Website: macys
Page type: billing-address
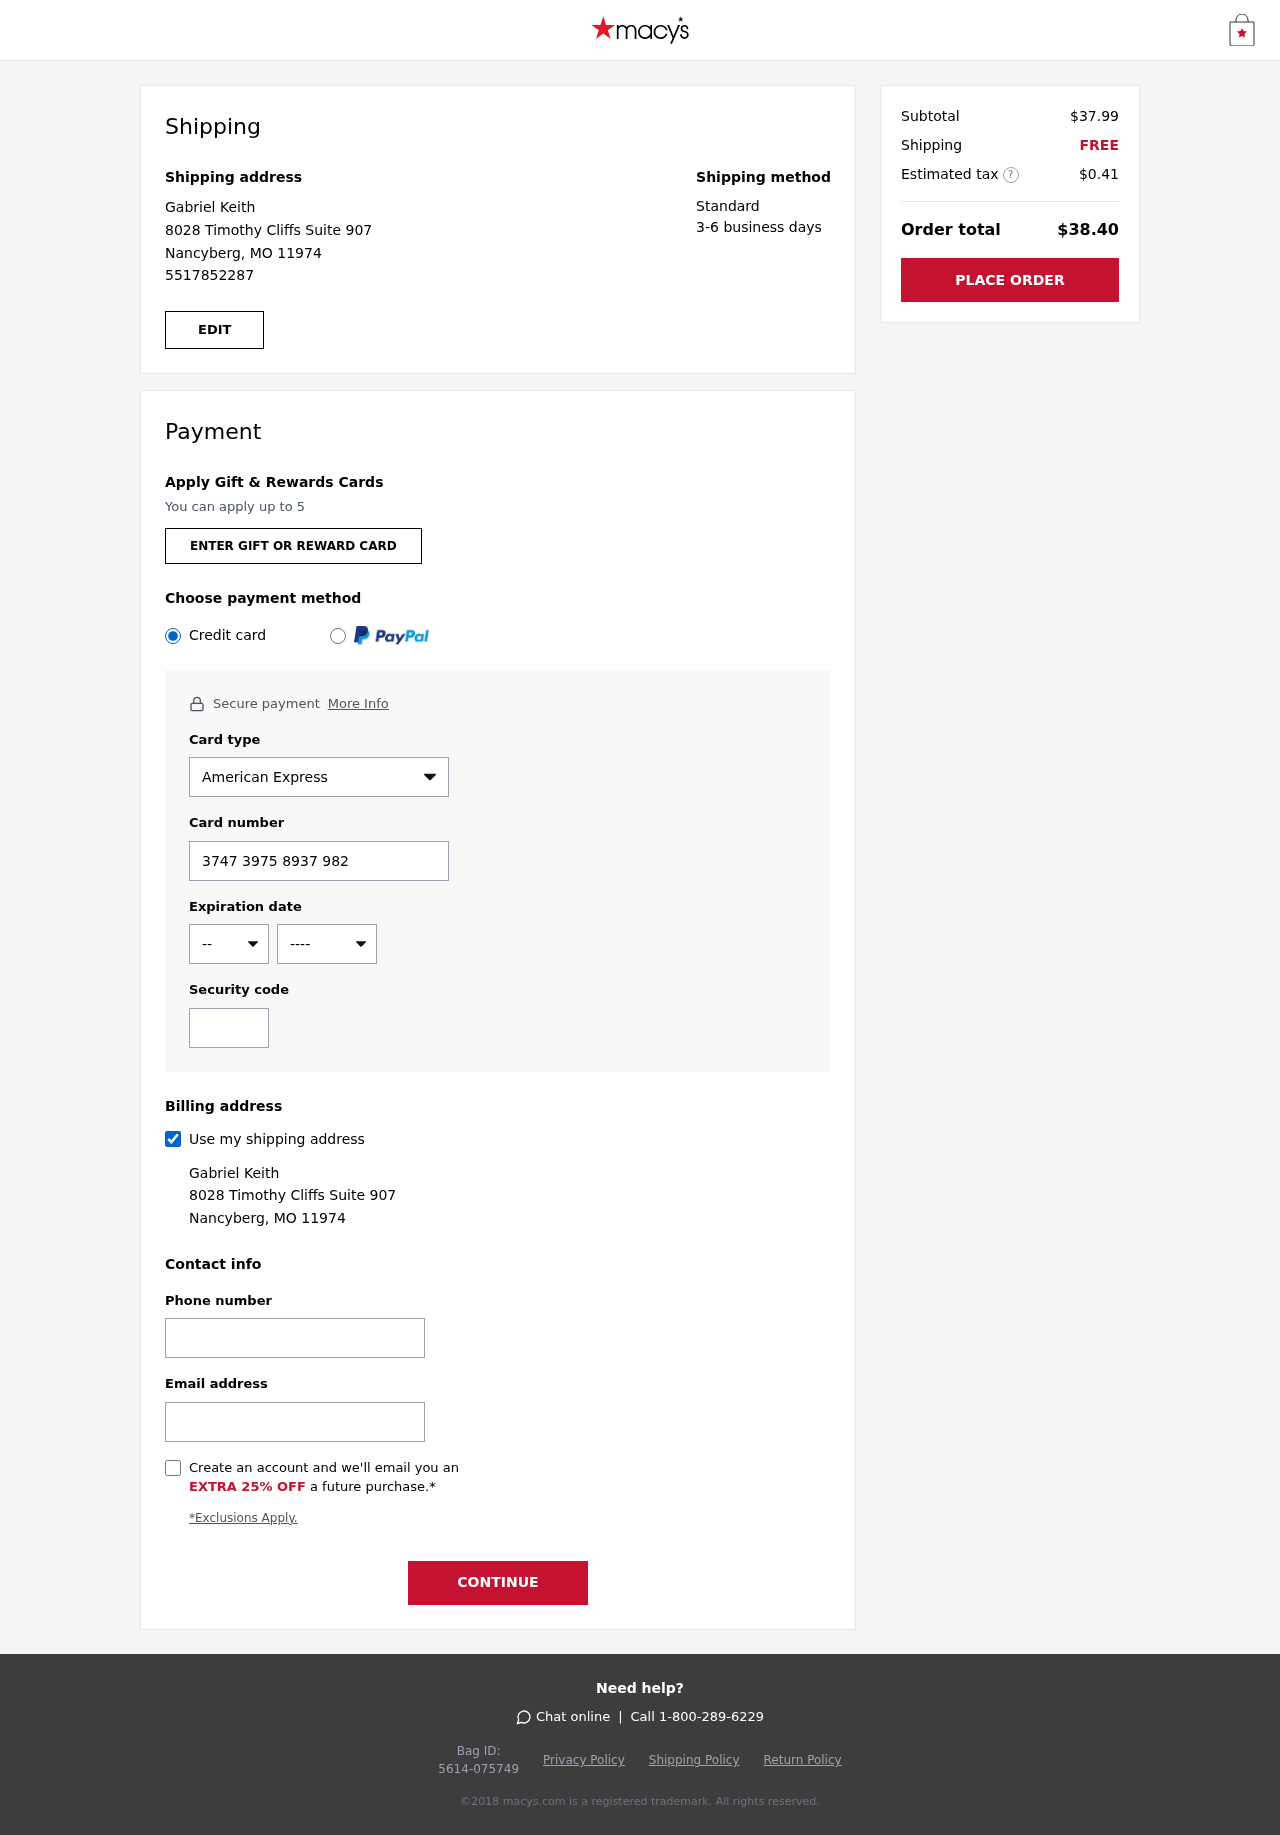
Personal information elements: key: PII_CARD_CVV
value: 9591
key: PII_CARD_EXPIRY_MONTH
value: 02
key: PII_CARD_EXPIRY_YEAR
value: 27
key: PII_CARD_NUMBER
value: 3747 3975 8937 982
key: PII_CARD_TYPE
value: American Express
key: PII_EMAIL
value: gabriel_keith@gmail.com
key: PII_FULLNAME
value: Gabriel Keith
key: PII_PHONE
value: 5517852287
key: PII_STREET
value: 8028 Timothy Cliffs Suite 907
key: PII_CITY_STATE_ZIP
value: Nancyberg, MO 11974
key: PII_FIRSTNAME
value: Gabriel
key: PII_LASTNAME
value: Keith
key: PII_FULLNAME2
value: Gabriel Keith
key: PII_FULLNAME3
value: Gabriel Keith
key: PII_FIRSTNAME2
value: Gabriel
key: PII_FIRSTNAME3
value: Gabriel
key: PII_LASTNAME2
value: Keith
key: PII_LASTNAME3
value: Keith
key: PII_FIRSTNAME_DERIVED
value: Gabriel
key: PII_LASTNAME_DERIVED
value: Keith
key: PII_FULLNAME_DERIVED
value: Gabriel Keith
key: PII_NAME_FULL_DERIVED
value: Gabriel Keith
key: PII_PHONE2
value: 5517852287
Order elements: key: ORDER_SUBTOTAL
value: $37.99
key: ORDER_SHIPPING_COST
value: FREE
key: ORDER_TAX
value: $0.41
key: ORDER_TOTAL
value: $38.40